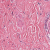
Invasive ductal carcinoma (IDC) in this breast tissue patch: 0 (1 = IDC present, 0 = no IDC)